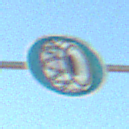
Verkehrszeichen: SchneekettenVorgeschrieben
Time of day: SunriseSunset
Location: Outdoor (Beach)
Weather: Clear
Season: NotSpecified
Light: Natural